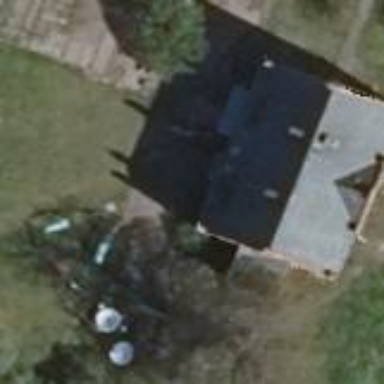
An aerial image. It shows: House with gabled roof oriented along the building.